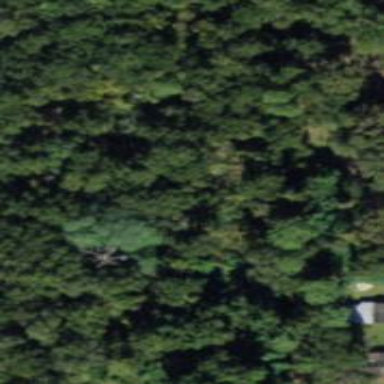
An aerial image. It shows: Mixed leaf woodland.